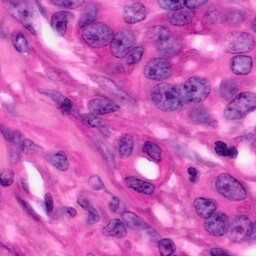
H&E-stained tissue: Pancreatic